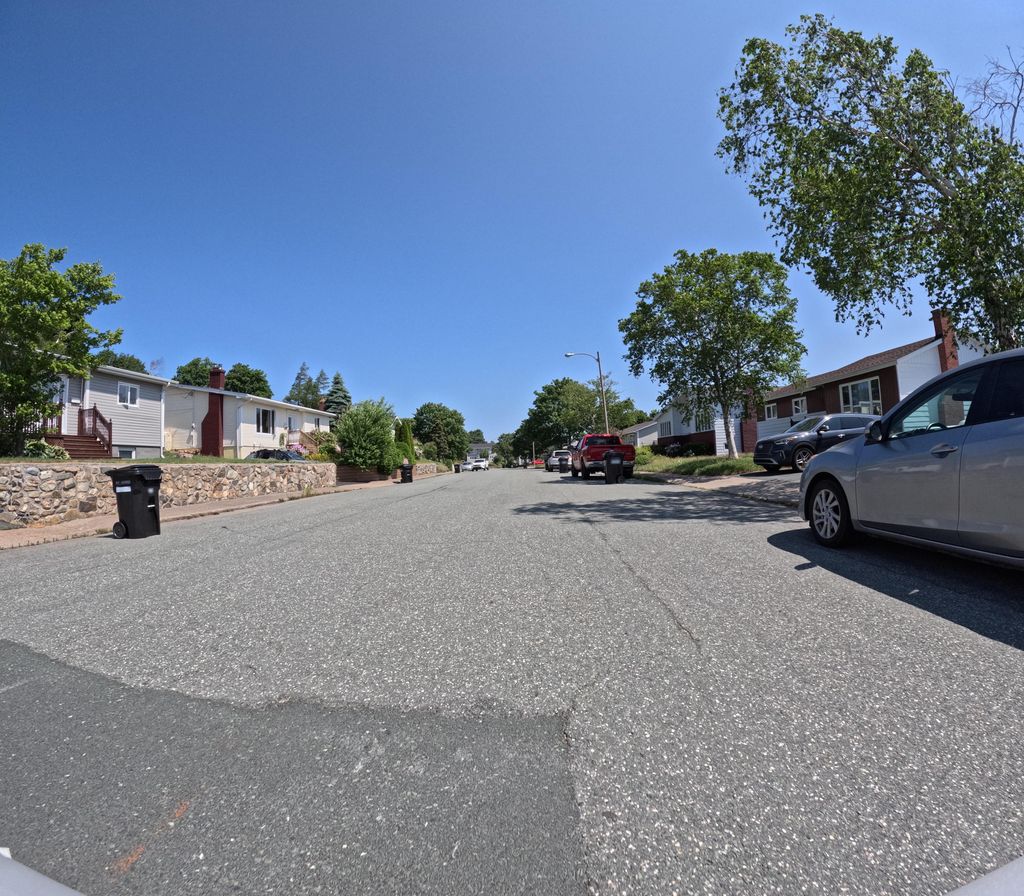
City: st_johns